Question: I want to plot color scale with grid package. Something like heat.plot (10).

I am trying something like this:
'''
require(grid)
legendViewport <- viewport(height=0.3, width=0.8)
pushViewport(legendViewport)
grid.rect(gp = gpar(col = "gray90"))
'''
Let's say I want to divide 0 to 1, into 10 and fill heat.colors (10). Is there a simple way to do it.
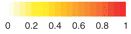
Answer: If you just want colors,
'''
grid.raster(t(heat.colors (10)),
width=unit(1,"npc"),
height=unit(1,"npc"), int=FALSE)
'''